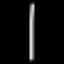
Label: line